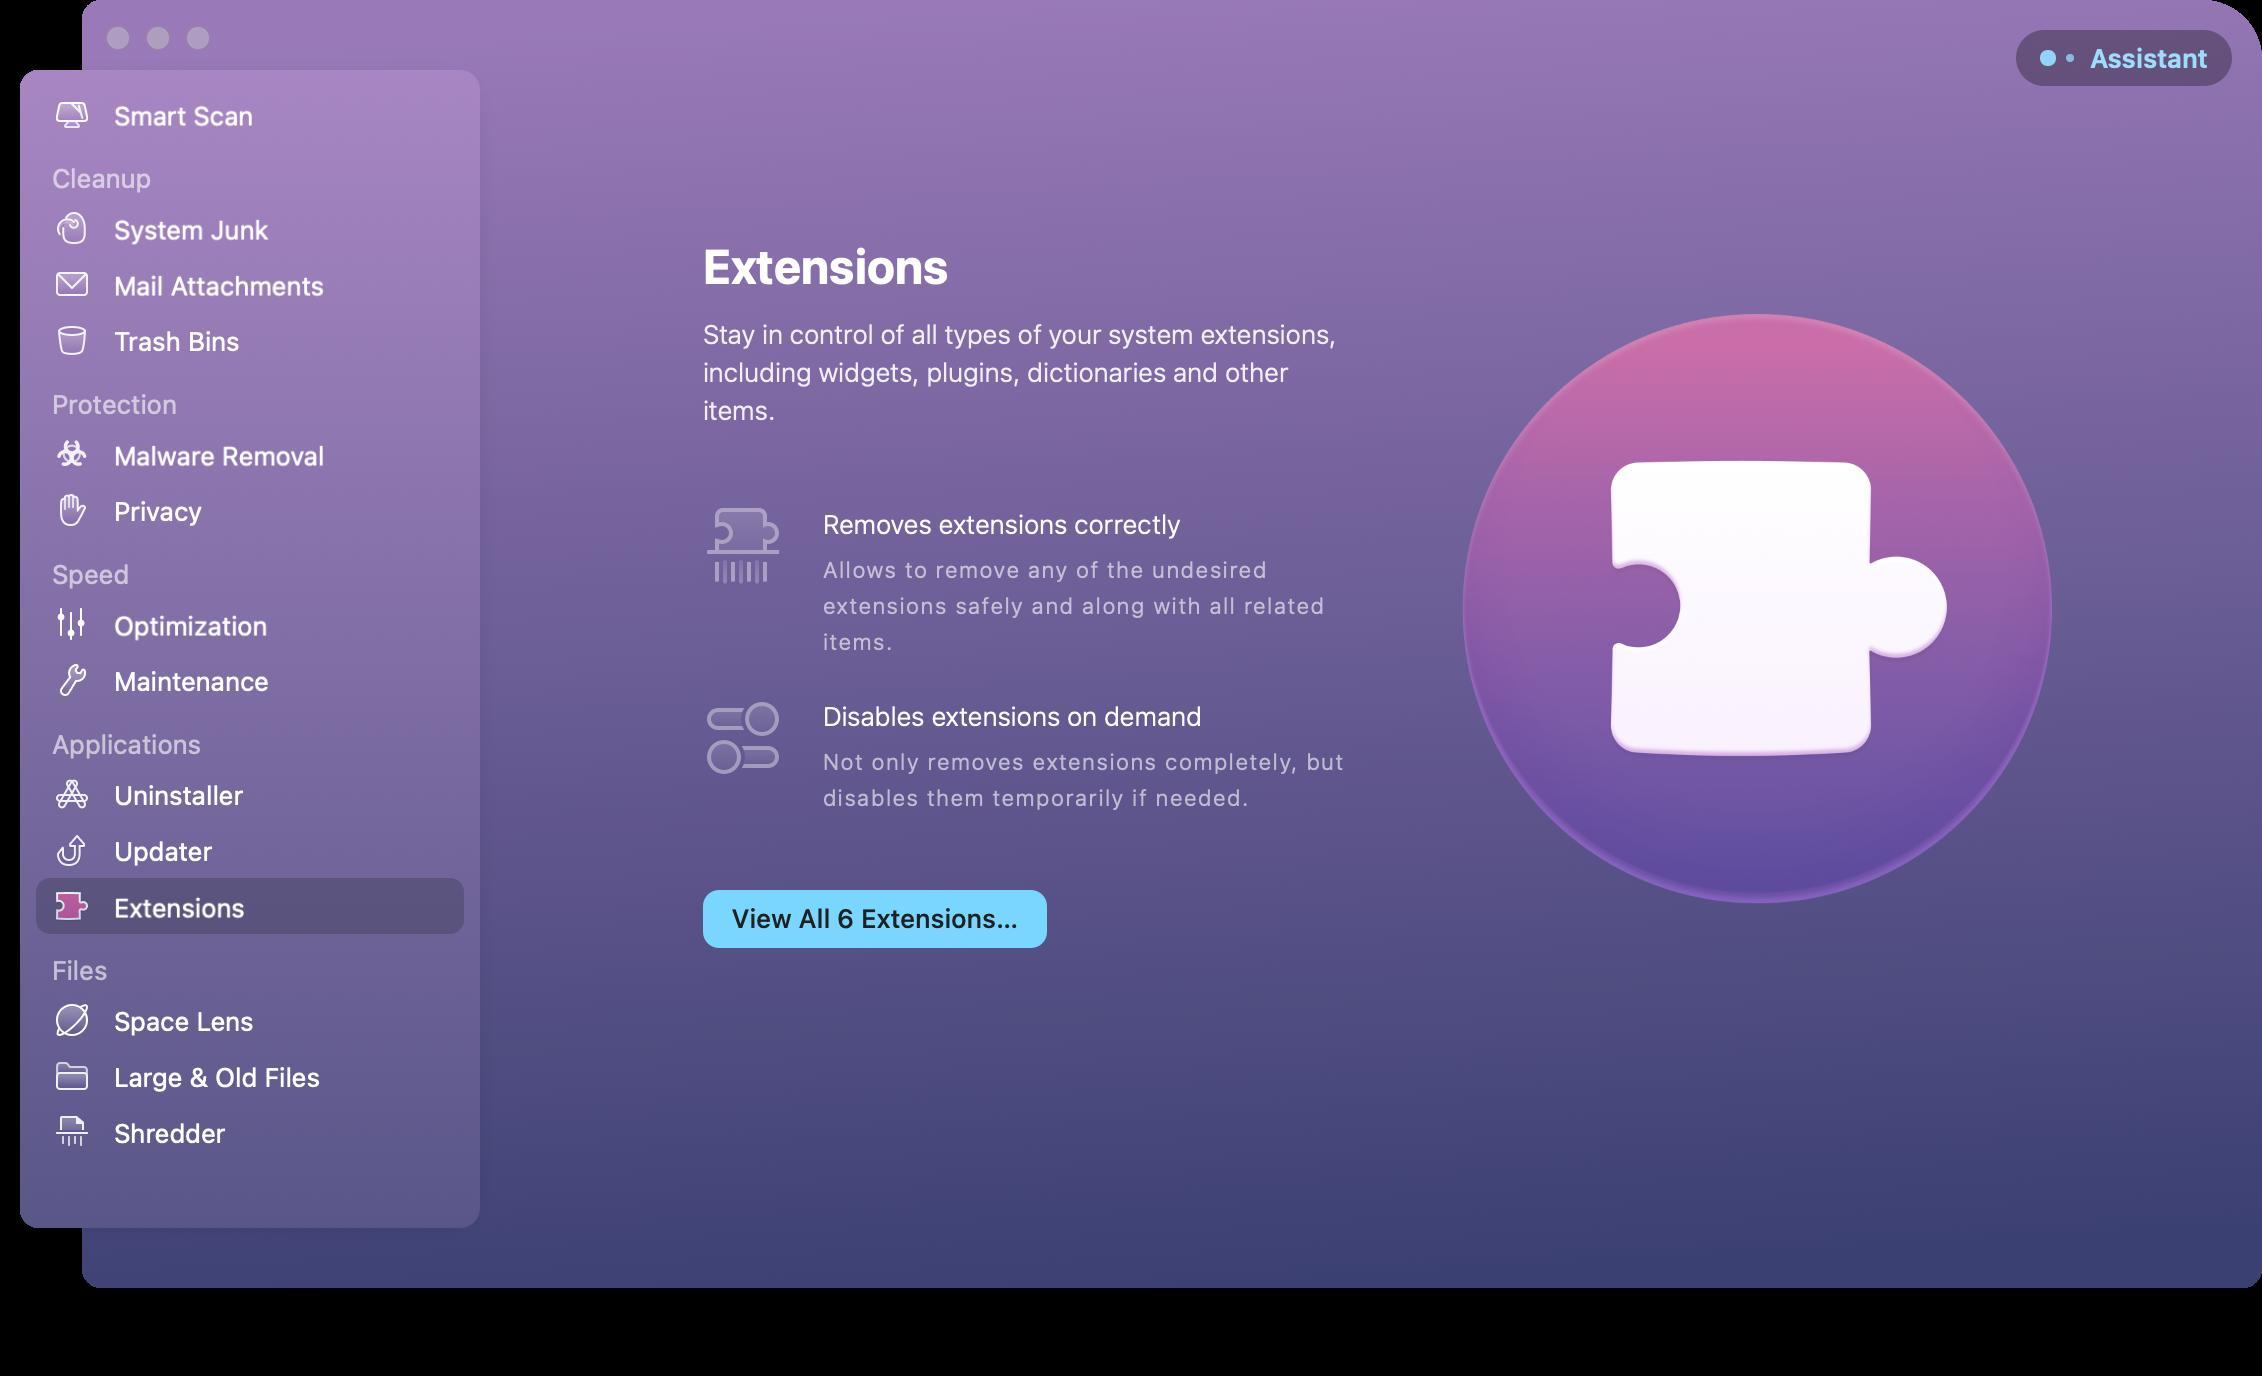
Accessibility tree:
{"name": "CleanMyMac", "role": "AXWindow", "description": null, "role_description": "standard window", "value": null, "position": "211.00;188.00", "size": "1090;644", "children": [{"name": null, "role": "AXStaticText", "description": null, "role_description": "text", "value": "Extensions", "position": "308.50;119.00", "size": "127;29", "children": []}, {"name": null, "role": "AXStaticText", "description": null, "role_description": "text", "value": "Stay in control of all types of your system extensions, including widgets, plugins, dictionaries and other items.", "position": "308.50;158.00", "size": "324;55", "children": []}, {"name": null, "role": "AXStaticText", "description": null, "role_description": "text", "value": "Removes extensions correctly", "position": "368.50;253.00", "size": "284;17", "children": []}, {"name": null, "role": "AXStaticText", "description": null, "role_description": "text", "value": "Allows to remove any of the undesired extensions safely and along with all related items.", "position": "368.50;278.00", "size": "284;50", "children": []}, {"name": null, "role": "AXStaticText", "description": null, "role_description": "text", "value": "Disables extensions on demand", "position": "368.50;349.00", "size": "284;17", "children": []}, {"name": null, "role": "AXStaticText", "description": null, "role_description": "text", "value": "Not only removes extensions completely, but disables them temporarily if needed.", "position": "368.50;374.00", "size": "284;32", "children": []}, {"name": "View_All_6_Extensions…", "role": "AXButton", "description": null, "role_description": "button", "value": null, "position": "310.50;445.00", "size": "172;29", "children": []}, {"name": null, "role": "AXImage", "description": null, "role_description": "image", "value": null, "position": "668.50;134.50", "size": "339;339", "children": []}, {"name": null, "role": "AXStaticText", "description": null, "role_description": "text", "value": "", "position": "640.50;20.50", "size": "4;17", "children": []}, {"name": null, "role": "AXButton", "description": null, "role_description": "close button", "value": null, "position": "11.00;11.00", "size": "14;16", "children": []}, {"name": null, "role": "AXButton", "description": null, "role_description": "full screen button", "value": null, "position": "51.00;11.00", "size": "14;16", "children": [{"name": null, "role": "AXGroup", "description": null, "role_description": "group", "value": null, "position": "51.00;11.00", "size": "14;16", "children": []}]}, {"name": null, "role": "AXButton", "description": null, "role_description": "minimize button", "value": null, "position": "31.00;11.00", "size": "14;16", "children": []}, {"name": null, "role": "AXButton", "description": "", "role_description": "button", "value": null, "position": "572.00;542.00", "size": "146;146", "children": []}, {"name": null, "role": "AXTable", "description": "Sidebar", "role_description": "table", "value": null, "position": "-29.00;43.00", "size": "226;556", "children": [{"name": null, "role": "AXRow", "description": null, "role_description": "table row", "value": null, "position": "-29.00;43.00", "size": "226;28", "children": [{"name": null, "role": "AXCell", "description": null, "role_description": "cell", "value": null, "position": "-29.00;43.00", "size": "226;28", "children": [{"name": null, "role": "AXStaticText", "description": null, "role_description": "text", "value": "Smart Scan", "position": "14.00;48.50", "size": "153;17", "children": []}]}]}, {"name": null, "role": "AXRow", "description": null, "role_description": "table row", "value": null, "position": "-29.00;71.00", "size": "226;29", "children": [{"name": null, "role": "AXCell", "description": null, "role_description": "cell", "value": null, "position": "-29.00;71.00", "size": "226;29", "children": [{"name": null, "role": "AXStaticText", "description": null, "role_description": "text", "value": "Cleanup", "position": "-17.00;80.00", "size": "54;17", "children": []}]}]}, {"name": null, "role": "AXRow", "description": null, "role_description": "table row", "value": null, "position": "-29.00;100.00", "size": "226;28", "children": [{"name": null, "role": "AXCell", "description": null, "role_description": "cell", "value": null, "position": "-29.00;100.00", "size": "226;28", "children": [{"name": null, "role": "AXStaticText", "description": null, "role_description": "text", "value": "System Junk", "position": "14.00;105.50", "size": "169;17", "children": []}]}]}, {"name": null, "role": "AXRow", "description": null, "role_description": "table row", "value": null, "position": "-29.00;128.00", "size": "226;28", "children": [{"name": null, "role": "AXCell", "description": null, "role_description": "cell", "value": null, "position": "-29.00;128.00", "size": "226;28", "children": [{"name": null, "role": "AXStaticText", "description": null, "role_description": "text", "value": "Mail Attachments", "position": "14.00;133.50", "size": "169;17", "children": []}]}]}, {"name": null, "role": "AXRow", "description": null, "role_description": "table row", "value": null, "position": "-29.00;156.00", "size": "226;28", "children": [{"name": null, "role": "AXCell", "description": null, "role_description": "cell", "value": null, "position": "-29.00;156.00", "size": "226;28", "children": [{"name": null, "role": "AXStaticText", "description": null, "role_description": "text", "value": "Trash Bins", "position": "14.00;161.50", "size": "169;17", "children": []}]}]}, {"name": null, "role": "AXRow", "description": null, "role_description": "table row", "value": null, "position": "-29.00;184.00", "size": "226;29", "children": [{"name": null, "role": "AXCell", "description": null, "role_description": "cell", "value": null, "position": "-29.00;184.00", "size": "226;29", "children": [{"name": null, "role": "AXStaticText", "description": null, "role_description": "text", "value": "Protection", "position": "-17.00;193.00", "size": "67;17", "children": []}]}]}, {"name": null, "role": "AXRow", "description": null, "role_description": "table row", "value": null, "position": "-29.00;213.00", "size": "226;28", "children": [{"name": null, "role": "AXCell", "description": null, "role_description": "cell", "value": null, "position": "-29.00;213.00", "size": "226;28", "children": [{"name": null, "role": "AXStaticText", "description": null, "role_description": "text", "value": "Malware Removal", "position": "14.00;218.50", "size": "169;17", "children": []}]}]}, {"name": null, "role": "AXRow", "description": null, "role_description": "table row", "value": null, "position": "-29.00;241.00", "size": "226;28", "children": [{"name": null, "role": "AXCell", "description": null, "role_description": "cell", "value": null, "position": "-29.00;241.00", "size": "226;28", "children": [{"name": null, "role": "AXStaticText", "description": null, "role_description": "text", "value": "Privacy", "position": "14.00;246.50", "size": "169;17", "children": []}]}]}, {"name": null, "role": "AXRow", "description": null, "role_description": "table row", "value": null, "position": "-29.00;269.00", "size": "226;29", "children": [{"name": null, "role": "AXCell", "description": null, "role_description": "cell", "value": null, "position": "-29.00;269.00", "size": "226;29", "children": [{"name": null, "role": "AXStaticText", "description": null, "role_description": "text", "value": "Speed", "position": "-17.00;278.00", "size": "43;17", "children": []}]}]}, {"name": null, "role": "AXRow", "description": null, "role_description": "table row", "value": null, "position": "-29.00;298.00", "size": "226;28", "children": [{"name": null, "role": "AXCell", "description": null, "role_description": "cell", "value": null, "position": "-29.00;298.00", "size": "226;28", "children": [{"name": null, "role": "AXStaticText", "description": null, "role_description": "text", "value": "Optimization", "position": "14.00;303.50", "size": "169;17", "children": []}]}]}, {"name": null, "role": "AXRow", "description": null, "role_description": "table row", "value": null, "position": "-29.00;326.00", "size": "226;28", "children": [{"name": null, "role": "AXCell", "description": null, "role_description": "cell", "value": null, "position": "-29.00;326.00", "size": "226;28", "children": [{"name": null, "role": "AXStaticText", "description": null, "role_description": "text", "value": "Maintenance", "position": "14.00;331.50", "size": "169;17", "children": []}]}]}, {"name": null, "role": "AXRow", "description": null, "role_description": "table row", "value": null, "position": "-29.00;354.00", "size": "226;29", "children": [{"name": null, "role": "AXCell", "description": null, "role_description": "cell", "value": null, "position": "-29.00;354.00", "size": "226;29", "children": [{"name": null, "role": "AXStaticText", "description": null, "role_description": "text", "value": "Applications", "position": "-17.00;363.00", "size": "79;17", "children": []}]}]}, {"name": null, "role": "AXRow", "description": null, "role_description": "table row", "value": null, "position": "-29.00;383.00", "size": "226;28", "children": [{"name": null, "role": "AXCell", "description": null, "role_description": "cell", "value": null, "position": "-29.00;383.00", "size": "226;28", "children": [{"name": null, "role": "AXStaticText", "description": null, "role_description": "text", "value": "Uninstaller", "position": "14.00;388.50", "size": "169;17", "children": []}]}]}, {"name": null, "role": "AXRow", "description": null, "role_description": "table row", "value": null, "position": "-29.00;411.00", "size": "226;28", "children": [{"name": null, "role": "AXCell", "description": null, "role_description": "cell", "value": null, "position": "-29.00;411.00", "size": "226;28", "children": [{"name": null, "role": "AXStaticText", "description": null, "role_description": "text", "value": "Updater", "position": "14.00;416.50", "size": "169;17", "children": []}]}]}, {"name": null, "role": "AXRow", "description": null, "role_description": "table row", "value": null, "position": "-29.00;439.00", "size": "226;28", "children": [{"name": null, "role": "AXCell", "description": null, "role_description": "cell", "value": null, "position": "-29.00;439.00", "size": "226;28", "children": [{"name": null, "role": "AXStaticText", "description": null, "role_description": "text", "value": "Extensions", "position": "14.00;444.50", "size": "169;17", "children": []}]}]}, {"name": null, "role": "AXRow", "description": null, "role_description": "table row", "value": null, "position": "-29.00;467.00", "size": "226;29", "children": [{"name": null, "role": "AXCell", "description": null, "role_description": "cell", "value": null, "position": "-29.00;467.00", "size": "226;29", "children": [{"name": null, "role": "AXStaticText", "description": null, "role_description": "text", "value": "Files", "position": "-17.00;476.00", "size": "32;17", "children": []}]}]}, {"name": null, "role": "AXRow", "description": null, "role_description": "table row", "value": null, "position": "-29.00;496.00", "size": "226;28", "children": [{"name": null, "role": "AXCell", "description": null, "role_description": "cell", "value": null, "position": "-29.00;496.00", "size": "226;28", "children": [{"name": null, "role": "AXStaticText", "description": null, "role_description": "text", "value": "Space Lens", "position": "14.00;501.50", "size": "169;17", "children": []}]}]}, {"name": null, "role": "AXRow", "description": null, "role_description": "table row", "value": null, "position": "-29.00;524.00", "size": "226;28", "children": [{"name": null, "role": "AXCell", "description": null, "role_description": "cell", "value": null, "position": "-29.00;524.00", "size": "226;28", "children": [{"name": null, "role": "AXStaticText", "description": null, "role_description": "text", "value": "Large & Old Files", "position": "14.00;529.50", "size": "169;17", "children": []}]}]}, {"name": null, "role": "AXRow", "description": null, "role_description": "table row", "value": null, "position": "-29.00;552.00", "size": "226;28", "children": [{"name": null, "role": "AXCell", "description": null, "role_description": "cell", "value": null, "position": "-29.00;552.00", "size": "226;28", "children": [{"name": null, "role": "AXStaticText", "description": null, "role_description": "text", "value": "Shredder", "position": "14.00;557.50", "size": "169;17", "children": []}]}]}, {"name": null, "role": "AXColumn", "description": null, "role_description": "column", "value": null, "position": "-29.00;43.00", "size": "226;556", "children": []}]}]}